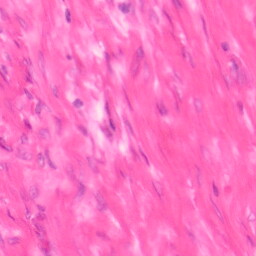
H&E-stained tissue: Colon